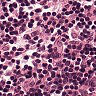
Metastatic tissue present: no